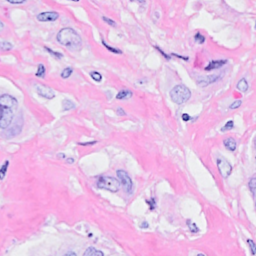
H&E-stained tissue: Breast